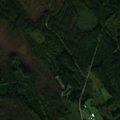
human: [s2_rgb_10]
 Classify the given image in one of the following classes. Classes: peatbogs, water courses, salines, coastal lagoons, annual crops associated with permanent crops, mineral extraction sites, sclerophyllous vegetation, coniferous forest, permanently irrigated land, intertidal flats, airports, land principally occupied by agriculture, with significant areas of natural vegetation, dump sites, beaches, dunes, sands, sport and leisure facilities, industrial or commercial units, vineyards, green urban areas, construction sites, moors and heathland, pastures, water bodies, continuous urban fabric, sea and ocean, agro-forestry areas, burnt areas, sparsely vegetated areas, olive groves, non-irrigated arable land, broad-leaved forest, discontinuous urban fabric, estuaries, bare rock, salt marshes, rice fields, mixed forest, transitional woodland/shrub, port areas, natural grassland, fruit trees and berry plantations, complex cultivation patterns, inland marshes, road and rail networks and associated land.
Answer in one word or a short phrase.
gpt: mixed forest